Field crop: maize
Growth stage: 2
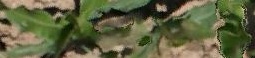
Species: maize